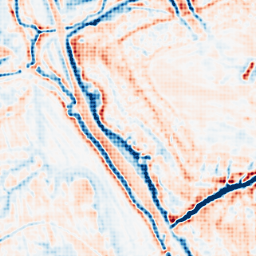
Category: multiscale
Decomposition family: dog_multiscale
Decomposition parameters: sigma_ratio: 1.4
n_scales: 4
base_sigma: 1
Upsampling method: sinc_hamming
Upsampling parameters: scale: 8
kernel_size: 8
Upsampling scale: 8